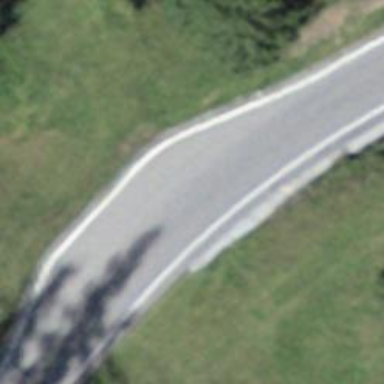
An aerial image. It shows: Passing place on the road.